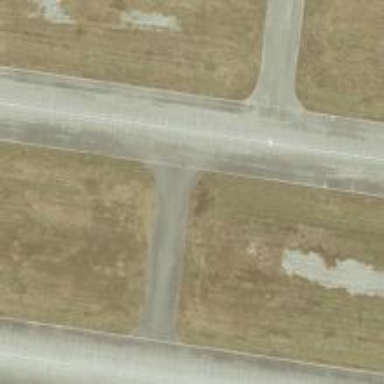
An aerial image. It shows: Asphalt runway at the airport.